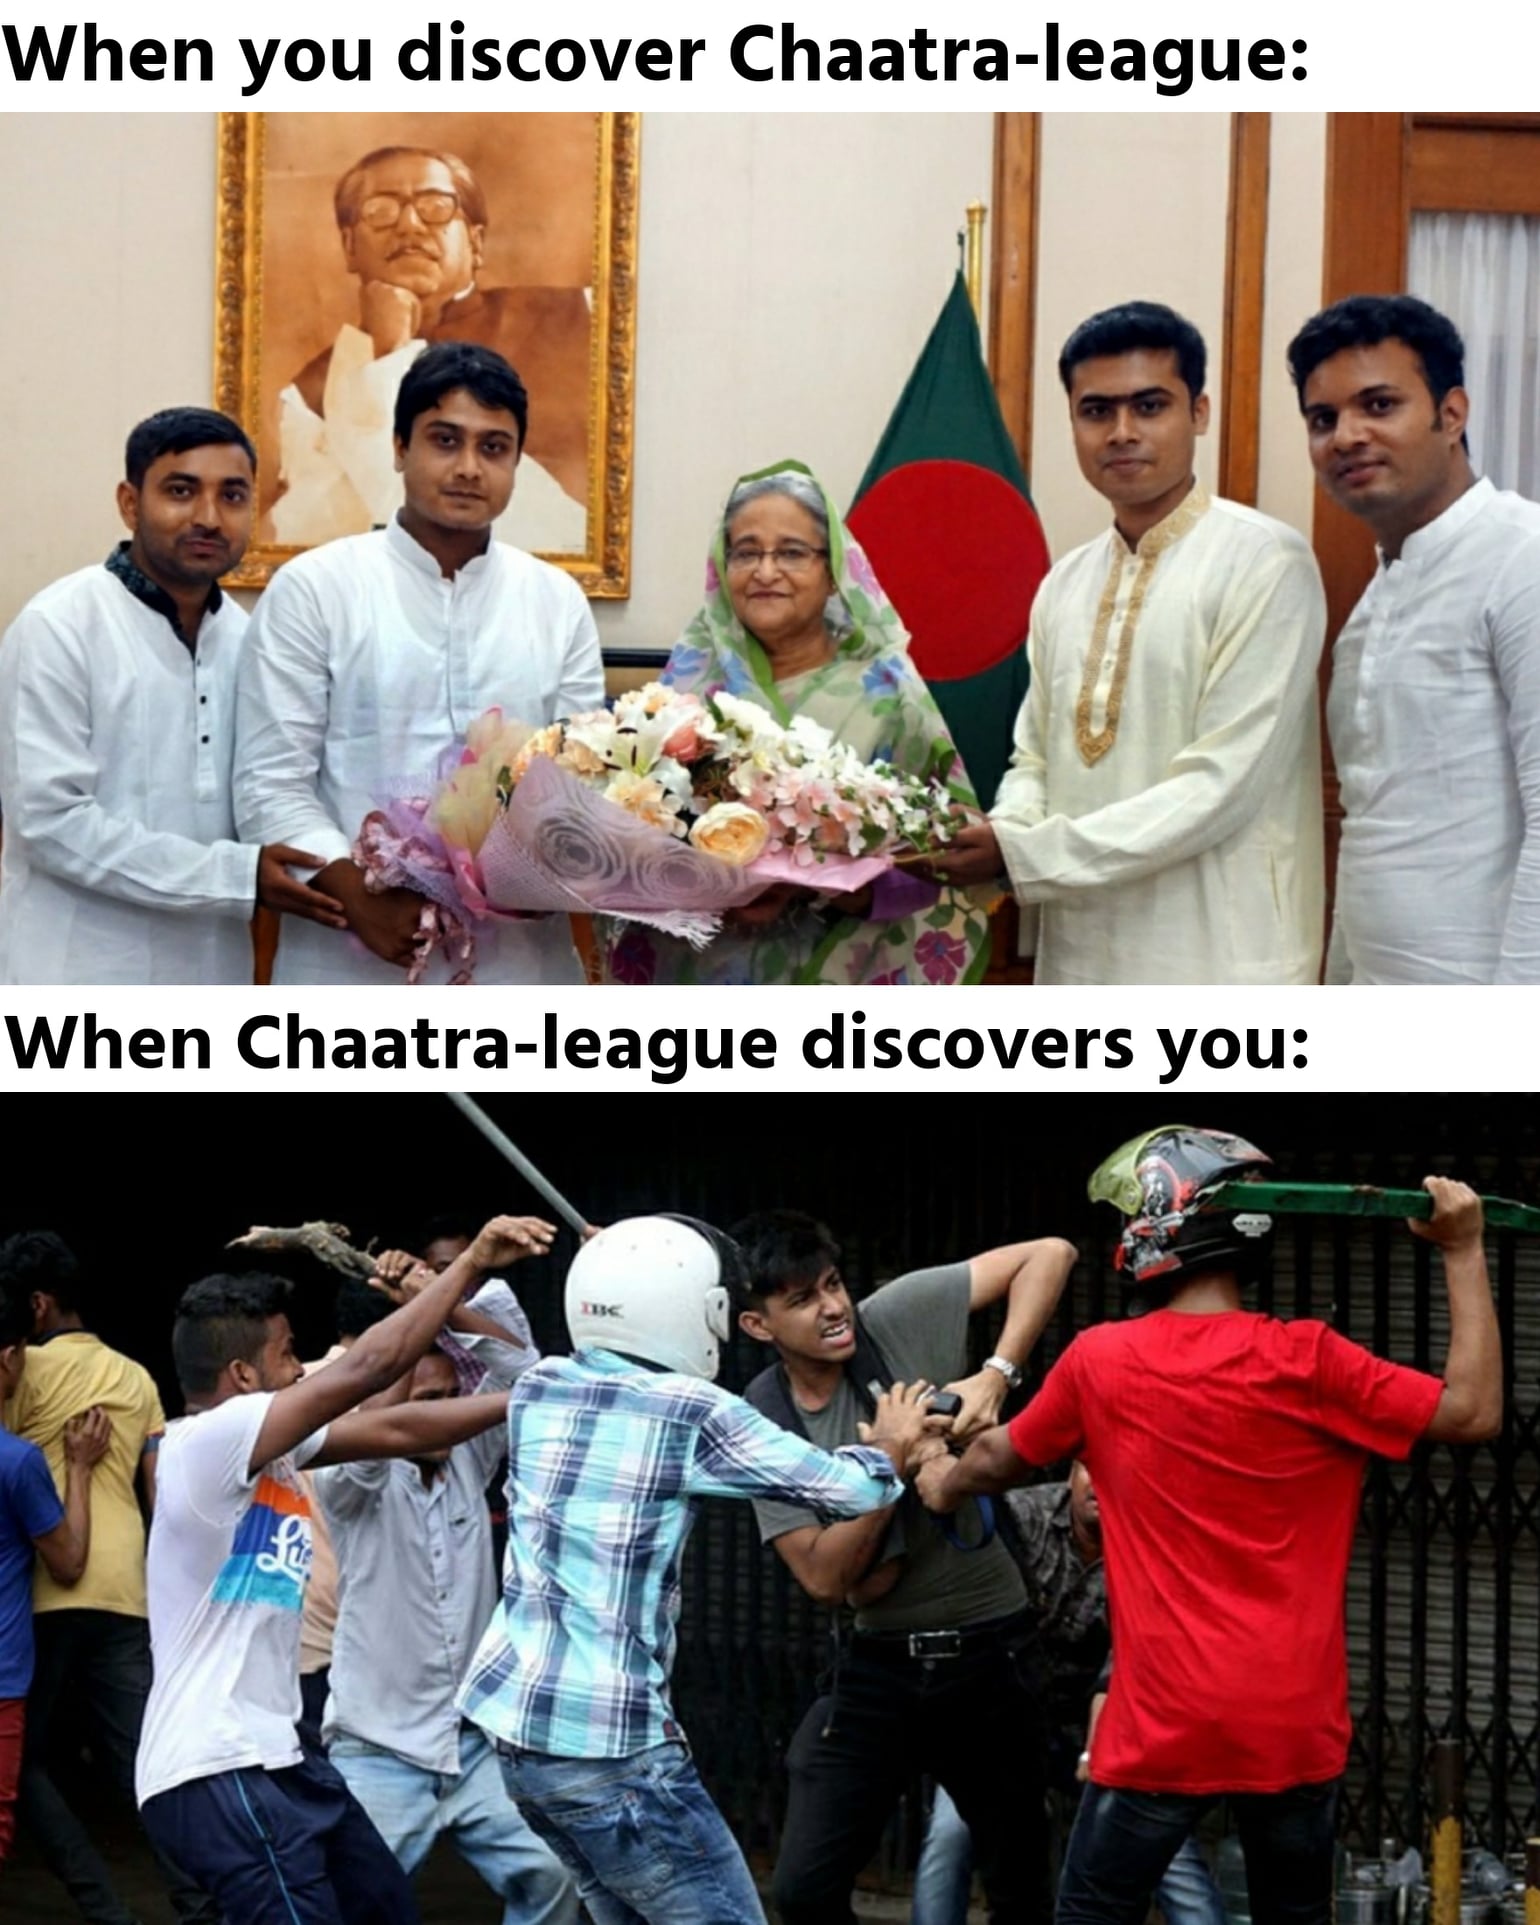
Caption: When you discover Chaatra-league :     When Chaatra-league discovers you:
Label: hate